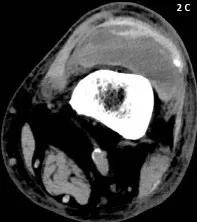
(A, B, C) cross sectional images of the thigh from superior to inferior (femoral condyles seen). Fluid collection and air bubbles are again seen in the anterior compartment.
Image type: radiology (ct)